Lunar surface albedo tile
Center latitude: 41.825
Center longitude: 17.351
Resolution (meters per pixel, mean): 129.74
Tile area (km^2): 16980.75
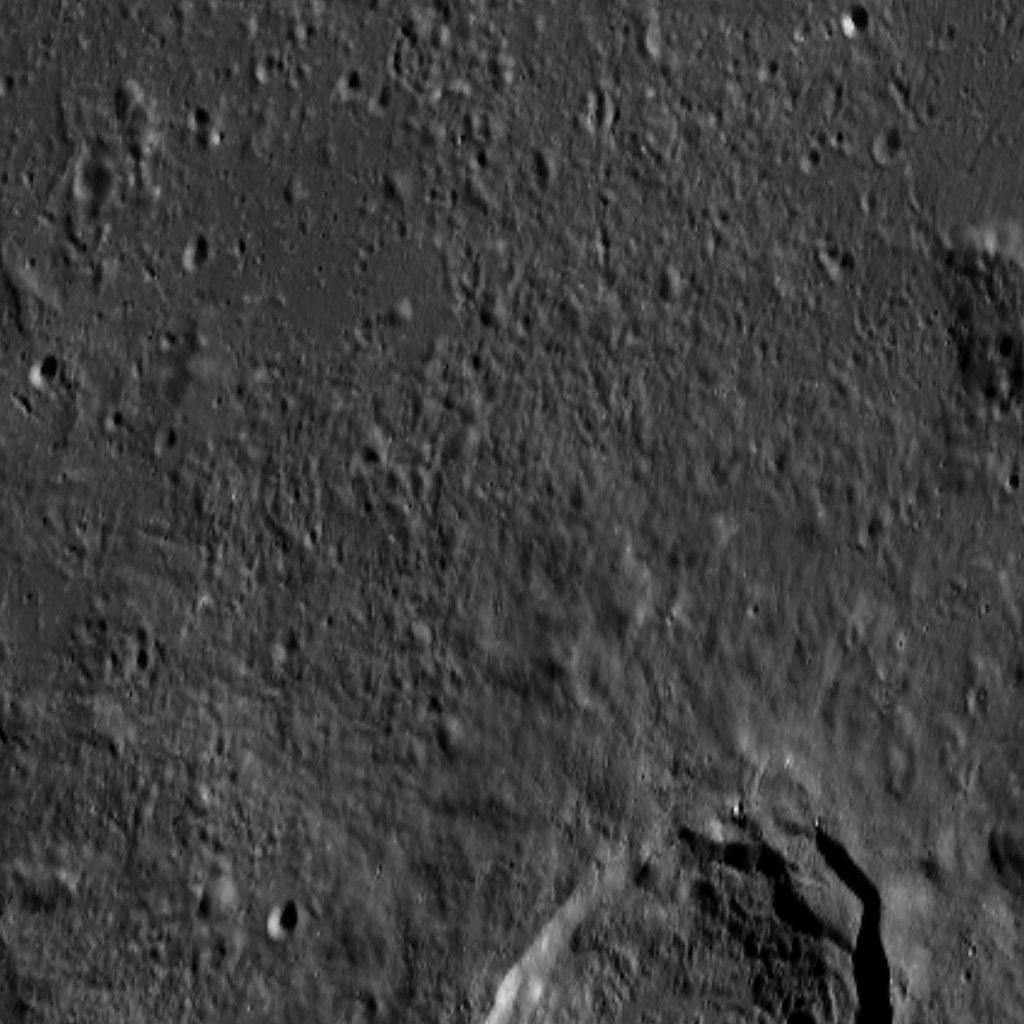